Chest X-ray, PA view. Patient: 40 years old, sex M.
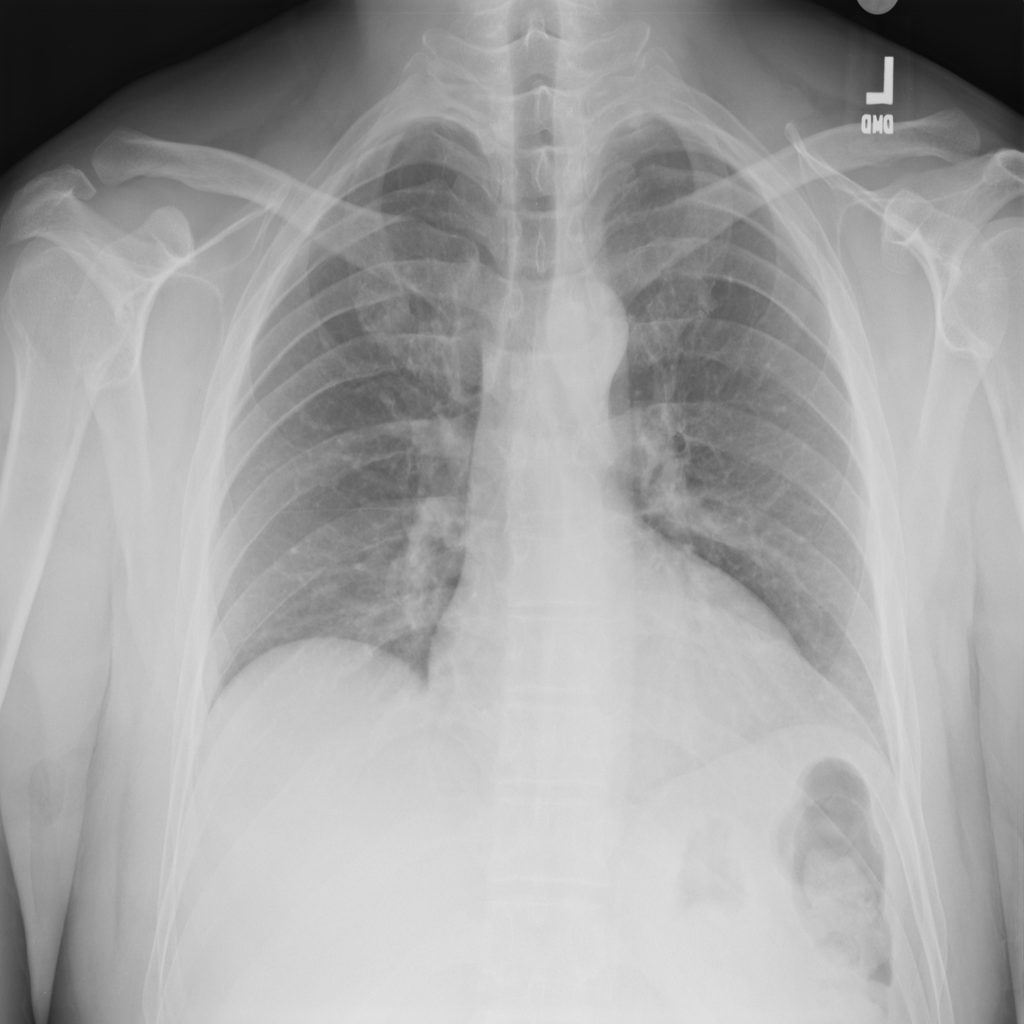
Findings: No Finding